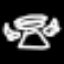
Label: angel